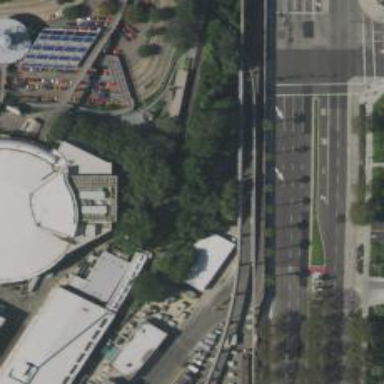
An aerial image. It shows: Monorail bridge.